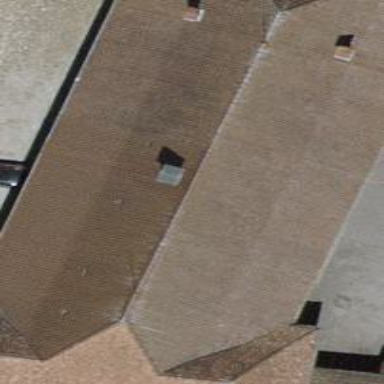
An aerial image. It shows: Barn.